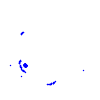
Particle: kaon